Aerial crown-view tile of a tropical tree (Barro Colorado Island, Panama), acquired 20240716:
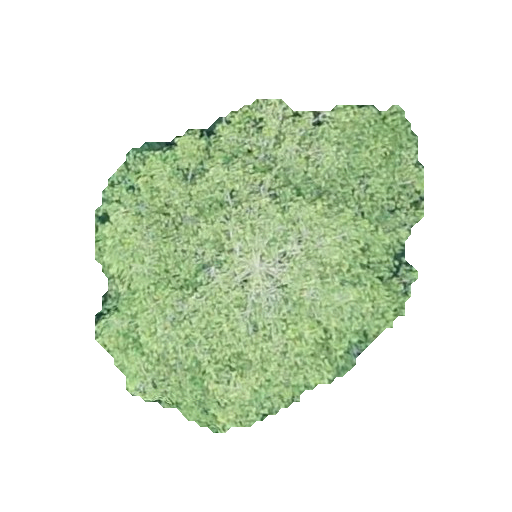
Species: Virola surinamensis
GBIF accepted scientific name: Virola surinamensis
Crown area: 129.735 m²